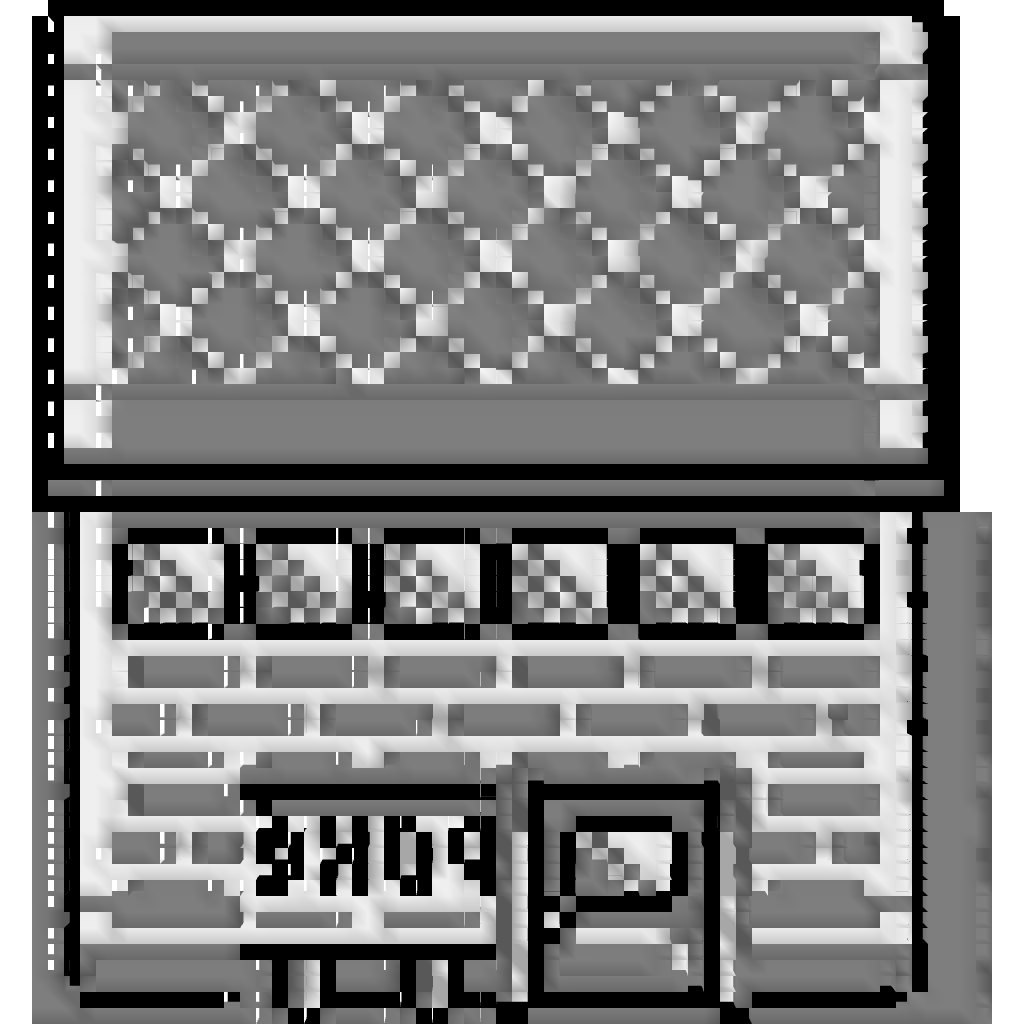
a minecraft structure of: PokéCenter 8-Bit POKÈMON RED high quality